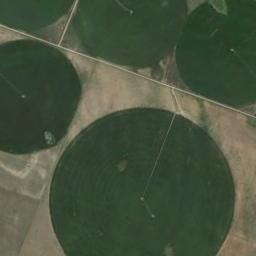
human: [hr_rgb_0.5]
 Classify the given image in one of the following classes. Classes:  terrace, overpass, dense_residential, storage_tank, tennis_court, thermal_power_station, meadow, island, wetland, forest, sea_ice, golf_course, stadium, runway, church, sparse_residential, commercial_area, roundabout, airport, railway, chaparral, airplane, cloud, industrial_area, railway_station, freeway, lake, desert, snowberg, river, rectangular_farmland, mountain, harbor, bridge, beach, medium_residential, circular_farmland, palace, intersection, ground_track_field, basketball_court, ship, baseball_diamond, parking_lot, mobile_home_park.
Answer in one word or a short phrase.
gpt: circular_farmland